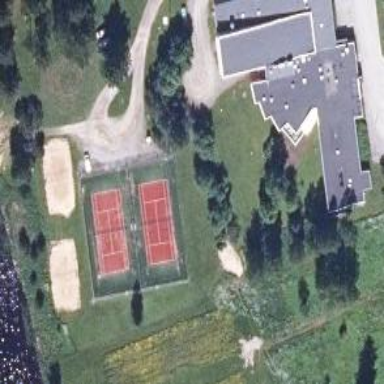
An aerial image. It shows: Tennis court in leisure pitch.